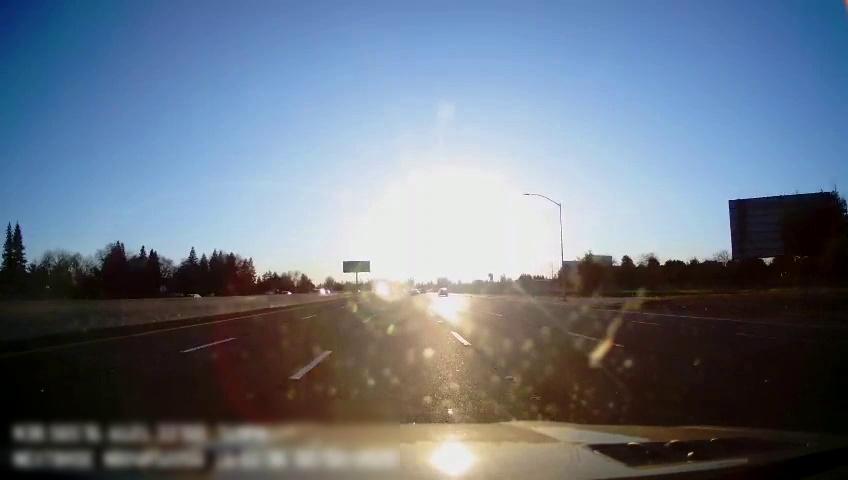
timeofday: Day
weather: Sunny
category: Drivable Space
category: Vehicles | Car
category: Vehicles | Car
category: Vehicles | SUV
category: Vehicles | SUV
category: Lanes | Alternate Lane
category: Lanes | Alternate Lane
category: Lanes | Current Lane
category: Lanes | Current Lane
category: Lanes | Alternate Lane
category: Lanes | Alternate Lane
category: Lanes | Alternate Lane
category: Traffic | Signs